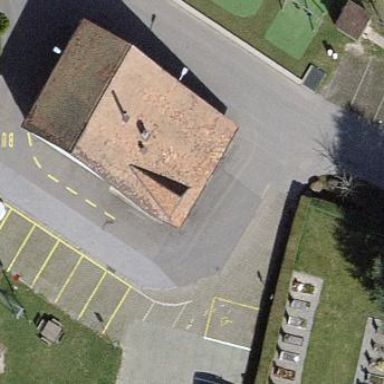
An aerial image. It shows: Parking area with surface.